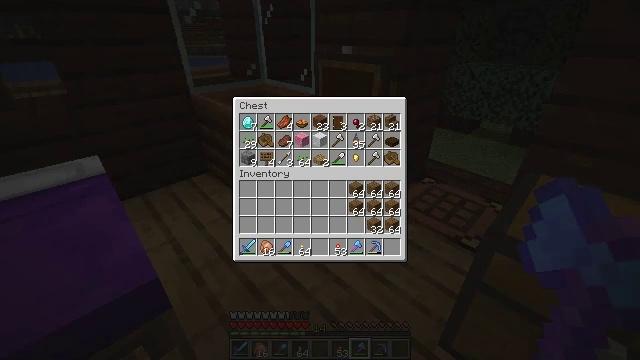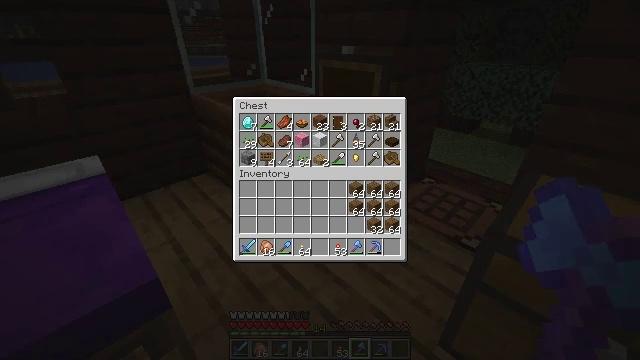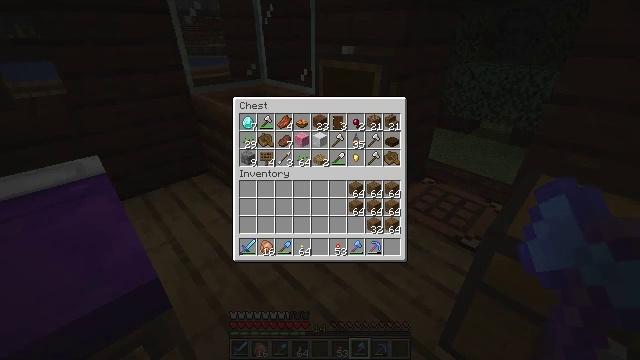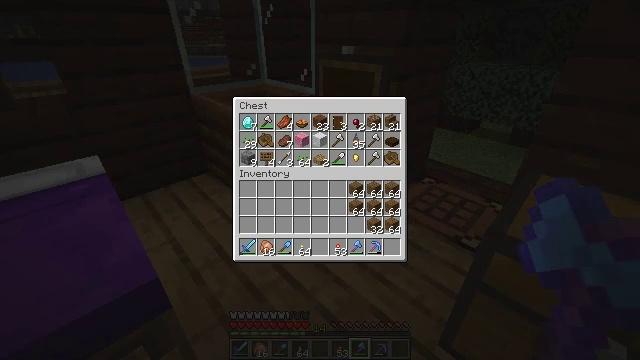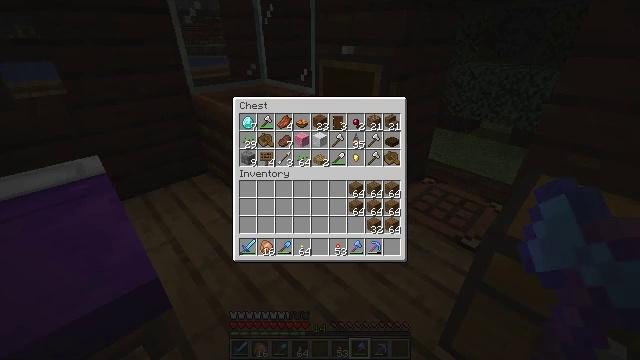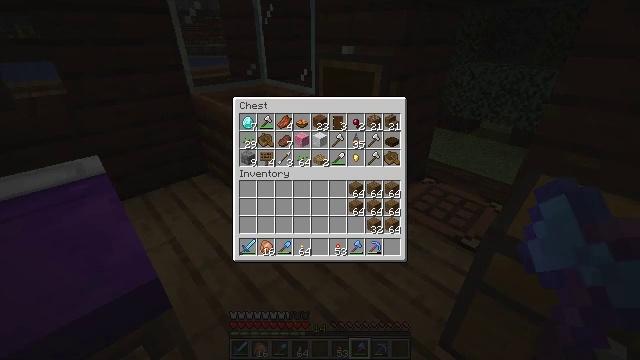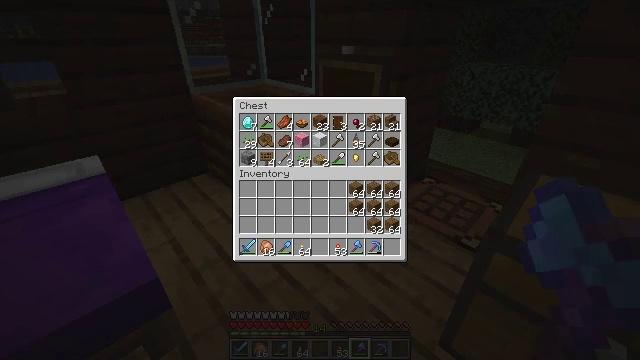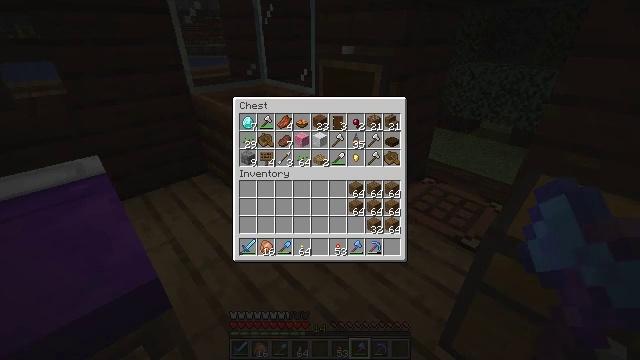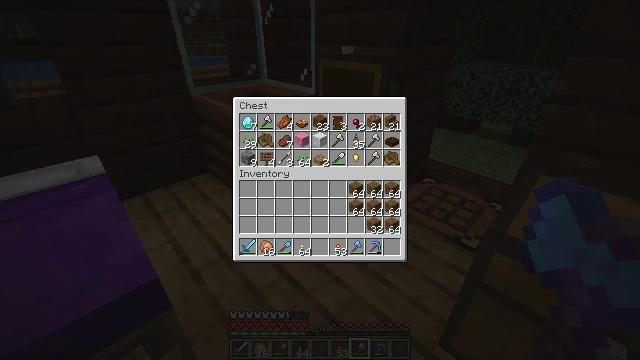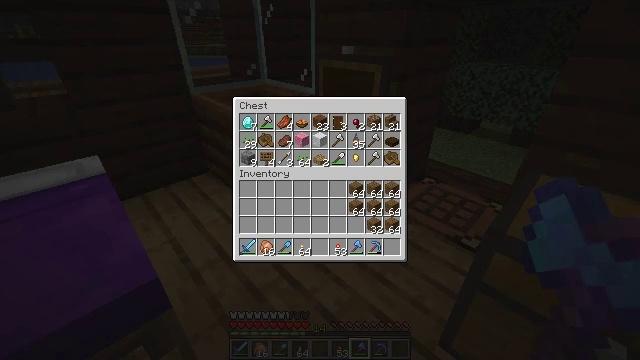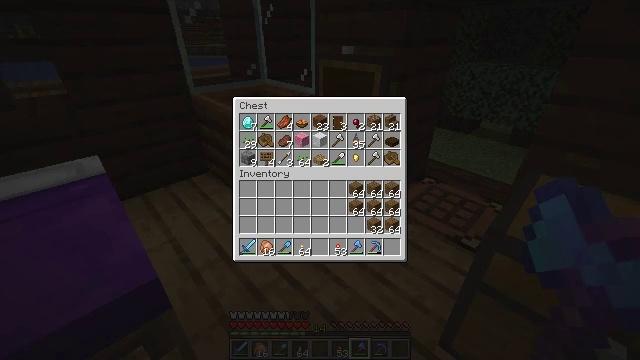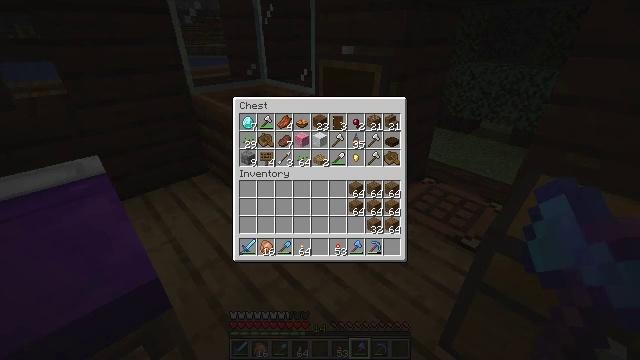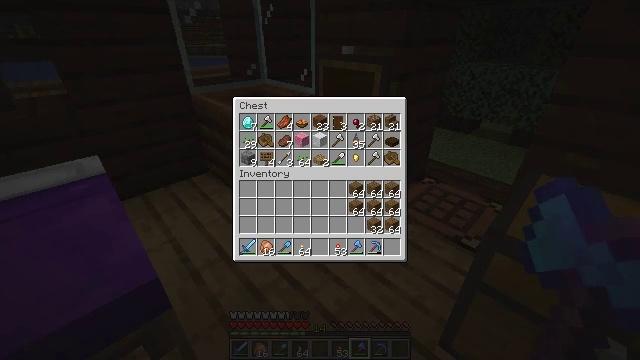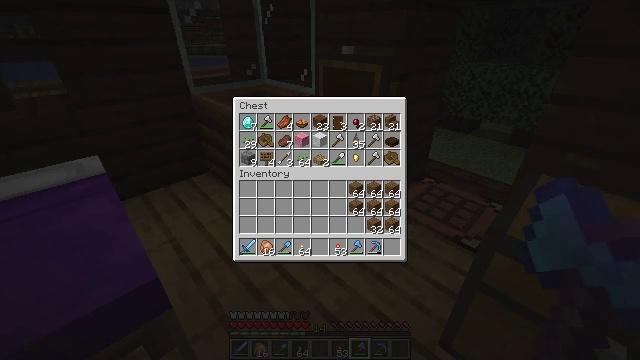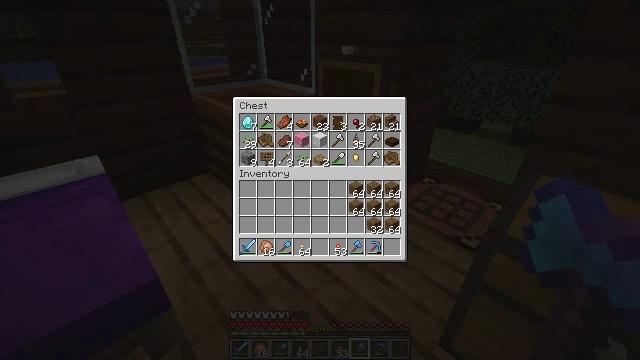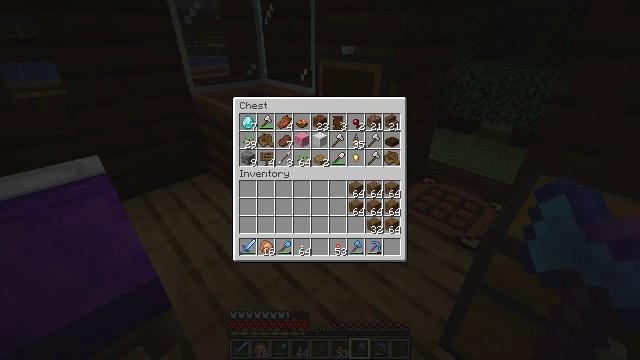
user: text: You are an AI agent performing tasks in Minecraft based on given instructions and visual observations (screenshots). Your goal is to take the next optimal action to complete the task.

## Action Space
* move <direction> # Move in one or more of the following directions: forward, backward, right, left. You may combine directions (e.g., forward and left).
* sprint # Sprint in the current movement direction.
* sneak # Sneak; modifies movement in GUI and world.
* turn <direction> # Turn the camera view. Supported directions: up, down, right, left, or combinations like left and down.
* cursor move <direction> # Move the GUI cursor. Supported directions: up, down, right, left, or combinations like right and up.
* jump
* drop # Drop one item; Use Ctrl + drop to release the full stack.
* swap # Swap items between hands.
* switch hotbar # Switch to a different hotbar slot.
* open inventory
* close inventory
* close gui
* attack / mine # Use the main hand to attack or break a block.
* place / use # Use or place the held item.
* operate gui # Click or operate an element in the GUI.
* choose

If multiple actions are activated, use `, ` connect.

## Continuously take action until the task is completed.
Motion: motion action
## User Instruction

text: Craft a brown bed.
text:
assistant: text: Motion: no_op
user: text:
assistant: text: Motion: no_op
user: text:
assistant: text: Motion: no_op
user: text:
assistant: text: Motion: no_op
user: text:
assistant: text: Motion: no_op
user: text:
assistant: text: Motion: no_op
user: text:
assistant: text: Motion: no_op
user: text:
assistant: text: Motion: no_op
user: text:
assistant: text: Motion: no_op
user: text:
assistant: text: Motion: no_op
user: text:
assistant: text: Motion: no_op
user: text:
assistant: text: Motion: no_op
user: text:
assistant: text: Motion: no_op
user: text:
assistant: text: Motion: no_op
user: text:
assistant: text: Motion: no_op
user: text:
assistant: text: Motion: no_op
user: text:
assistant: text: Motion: no_op
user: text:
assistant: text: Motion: no_op
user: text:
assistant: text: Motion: no_op
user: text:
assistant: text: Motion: no_op
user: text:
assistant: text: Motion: no_op
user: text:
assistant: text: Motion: no_op
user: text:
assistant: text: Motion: no_op
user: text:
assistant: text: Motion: no_op
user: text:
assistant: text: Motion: no_op
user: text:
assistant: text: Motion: no_op
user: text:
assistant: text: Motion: no_op
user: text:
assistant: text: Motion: no_op
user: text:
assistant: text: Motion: no_op
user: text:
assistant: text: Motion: no_op